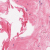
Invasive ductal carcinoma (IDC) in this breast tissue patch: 0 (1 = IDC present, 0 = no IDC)